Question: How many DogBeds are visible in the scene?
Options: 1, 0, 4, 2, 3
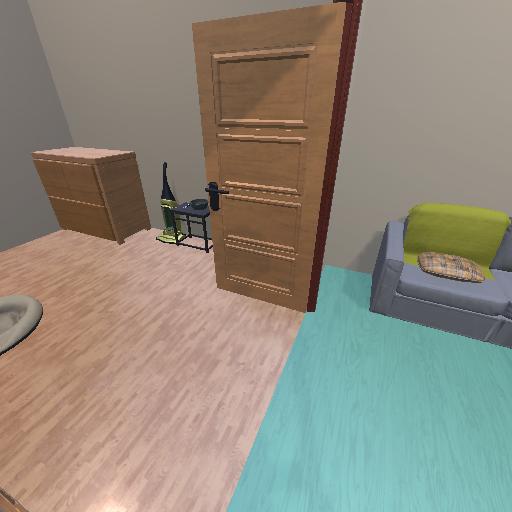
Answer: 1